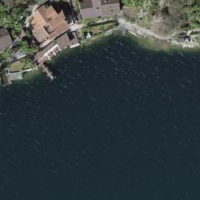
EUNIS habitat code: 14
Species observed at this site:
Erigeron karvinskianus
Asplenium trichomanes
Centranthus ruber
Ostrya carpinifolia
Ficus carica
Armadillidium depressum